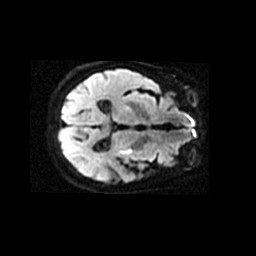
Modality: TRACE
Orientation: axial
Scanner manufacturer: ge
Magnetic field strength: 1.5 T
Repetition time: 8 s
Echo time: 0.0802 s